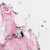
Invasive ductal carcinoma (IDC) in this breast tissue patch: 0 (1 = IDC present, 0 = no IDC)